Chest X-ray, PA view. Patient: 64 years old, sex M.
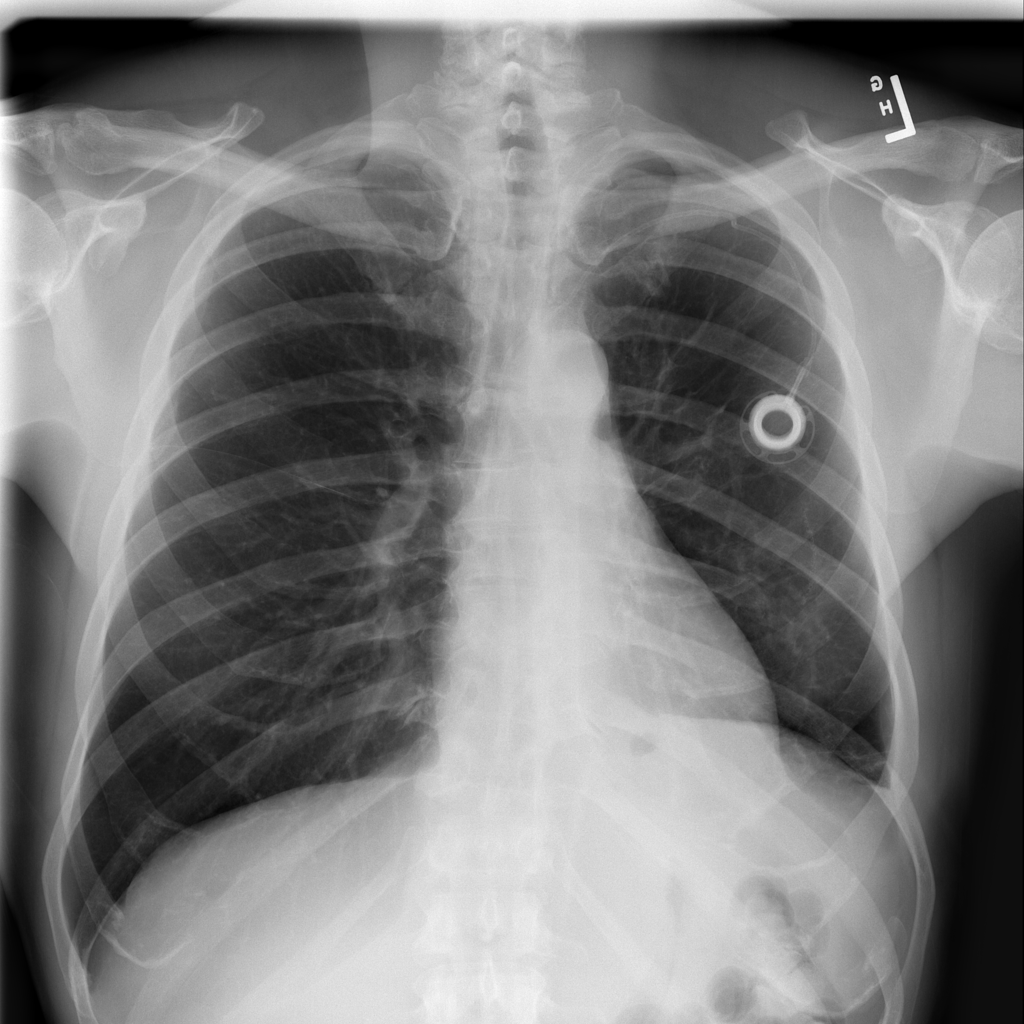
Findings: No Finding